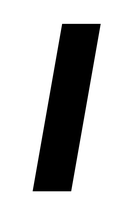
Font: Poppins-BoldItalic